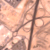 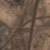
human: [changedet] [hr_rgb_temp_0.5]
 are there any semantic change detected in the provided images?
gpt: Nothing has changed.